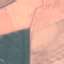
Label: AnnualCrop